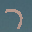
Label: 7